Aerial crown-view tile of a tropical tree (Barro Colorado Island, Panama), acquired 20250124:
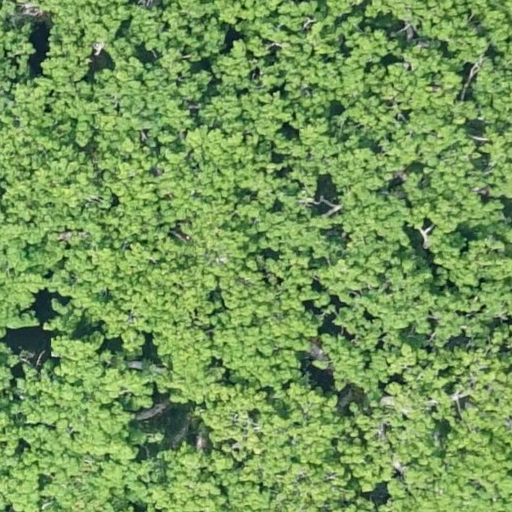
Species: Ceiba pentandra
GBIF accepted scientific name: Ceiba pentandra
Crown area: 1212.123 m²